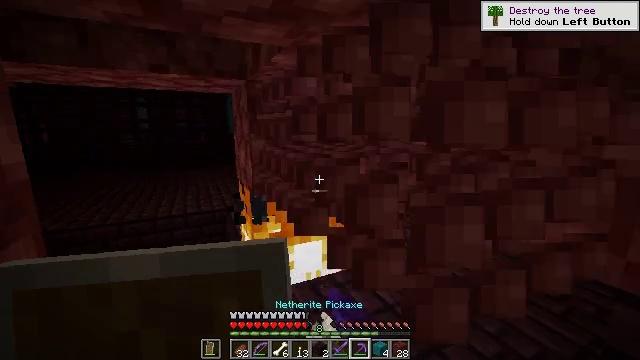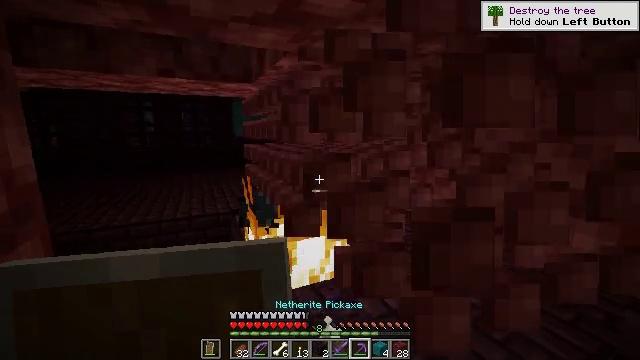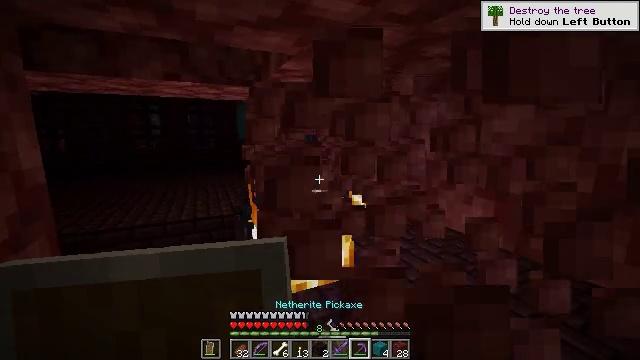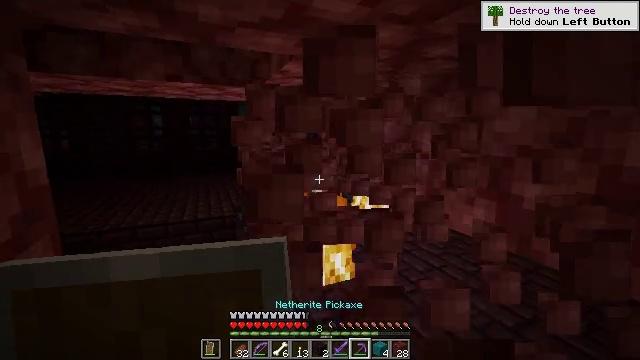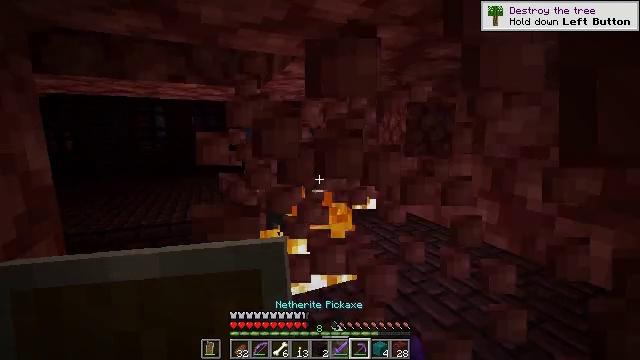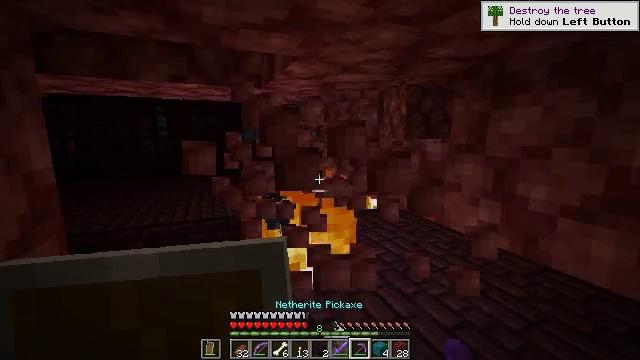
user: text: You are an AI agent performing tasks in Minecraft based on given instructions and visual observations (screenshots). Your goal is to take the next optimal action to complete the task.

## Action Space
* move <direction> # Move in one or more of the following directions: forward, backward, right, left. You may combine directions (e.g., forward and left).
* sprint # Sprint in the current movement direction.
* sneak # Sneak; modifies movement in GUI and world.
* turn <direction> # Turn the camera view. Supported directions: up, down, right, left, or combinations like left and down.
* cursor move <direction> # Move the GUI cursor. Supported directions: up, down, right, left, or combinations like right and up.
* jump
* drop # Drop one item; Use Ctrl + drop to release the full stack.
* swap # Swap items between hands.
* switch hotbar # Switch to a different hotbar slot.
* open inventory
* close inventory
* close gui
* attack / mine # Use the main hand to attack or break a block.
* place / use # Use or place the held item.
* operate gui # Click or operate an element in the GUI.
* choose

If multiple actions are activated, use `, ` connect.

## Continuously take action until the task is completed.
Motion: motion action
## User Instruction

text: Collect netherrack in the Nether.
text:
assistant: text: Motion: attack / mine
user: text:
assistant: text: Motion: attack / mine
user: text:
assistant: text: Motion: attack / mine
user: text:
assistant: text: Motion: attack / mine
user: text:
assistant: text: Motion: no_op
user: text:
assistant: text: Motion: no_op